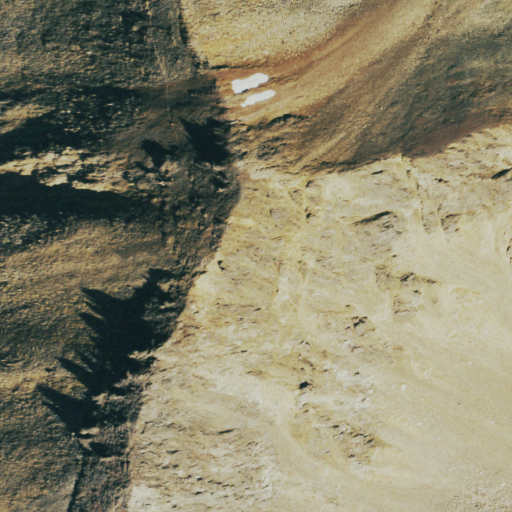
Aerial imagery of mountain in Colorado named Mount Nimbus containing grassland, barren land, and shrub